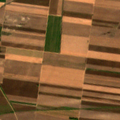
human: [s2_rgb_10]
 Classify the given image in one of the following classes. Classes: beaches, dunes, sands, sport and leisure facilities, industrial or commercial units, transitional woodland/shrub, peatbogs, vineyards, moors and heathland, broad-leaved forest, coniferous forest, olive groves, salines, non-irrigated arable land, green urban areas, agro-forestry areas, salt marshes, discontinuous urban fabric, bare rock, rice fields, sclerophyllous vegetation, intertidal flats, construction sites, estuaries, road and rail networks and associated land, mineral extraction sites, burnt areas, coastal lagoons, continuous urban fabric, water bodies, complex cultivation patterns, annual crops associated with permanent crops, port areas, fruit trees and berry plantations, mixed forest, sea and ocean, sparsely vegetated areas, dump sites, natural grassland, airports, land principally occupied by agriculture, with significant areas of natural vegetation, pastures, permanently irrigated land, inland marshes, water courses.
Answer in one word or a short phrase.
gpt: non-irrigated arable land